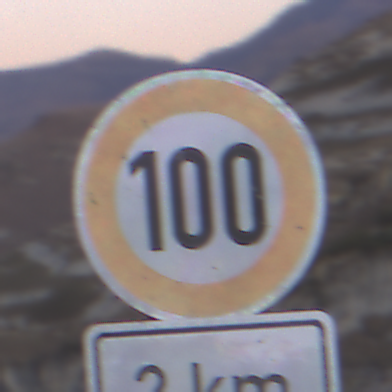
Verkehrszeichen: Geschwindigkeit100
Zusatzzeichen unten: Entfernungsangaben2
Umgebung: Outdoor, Nature
Tageszeit: Dusk
Wetter: Clear
Licht: Natural
Jahreszeit: NotSpecified
Kontrast: LowContrast